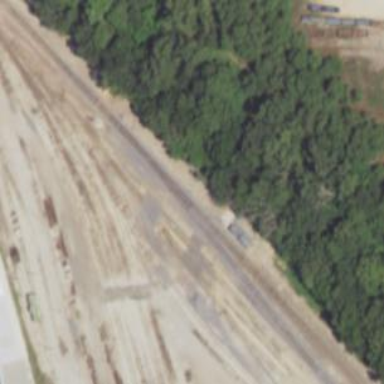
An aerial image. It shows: Railway siding for service.